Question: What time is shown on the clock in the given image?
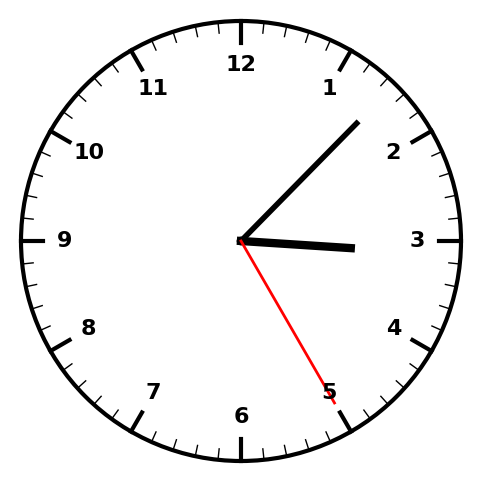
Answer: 03:07:25